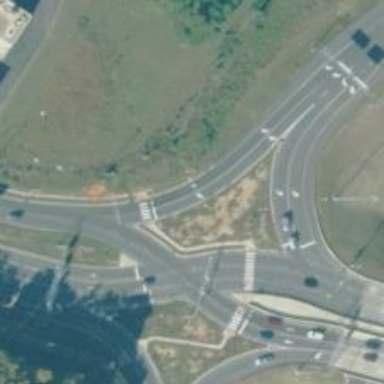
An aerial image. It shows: Motorway link at diverging diamond interchange (DDI) junction.